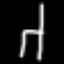
Label: chair